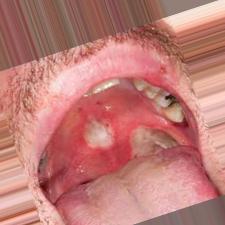
Condition: Mouth Ulcer